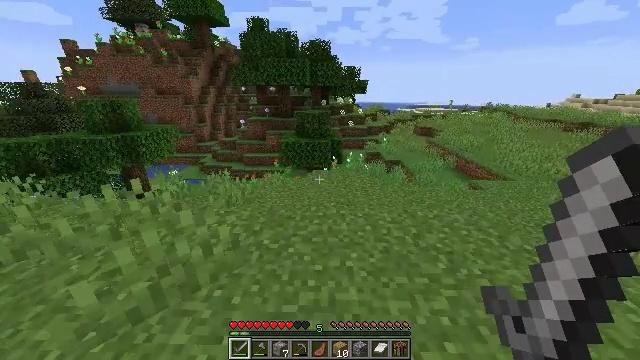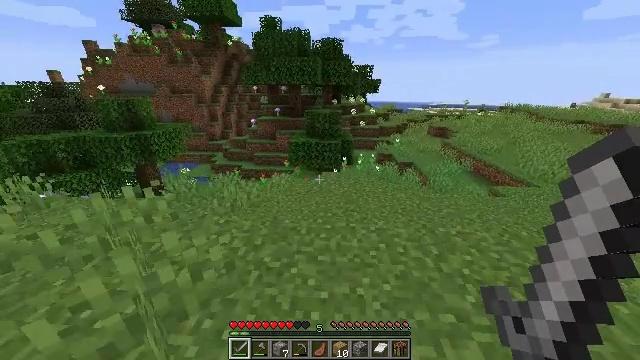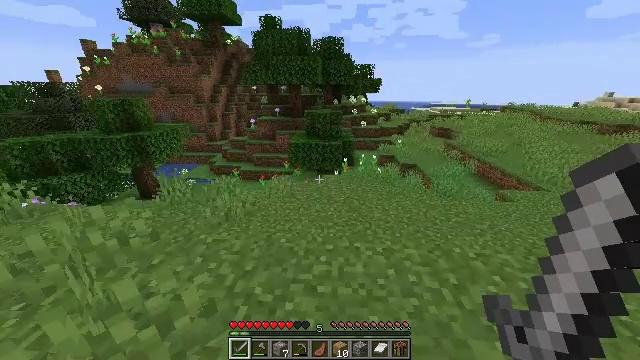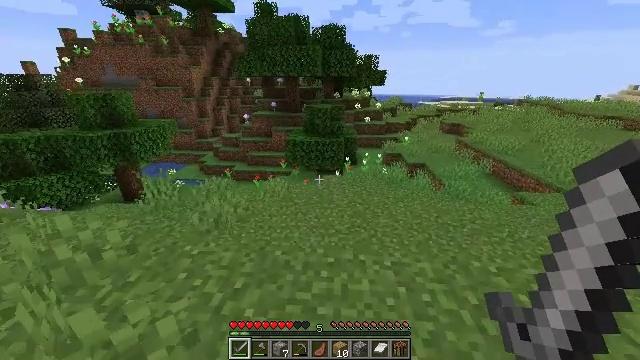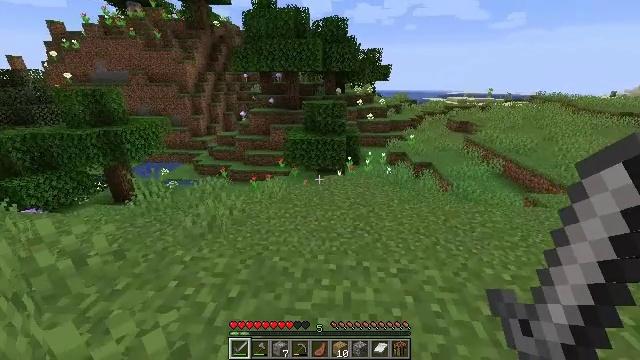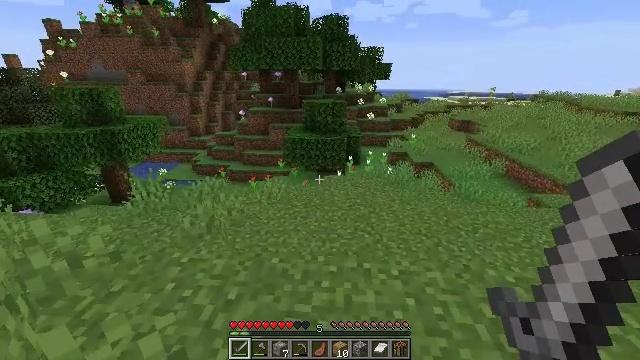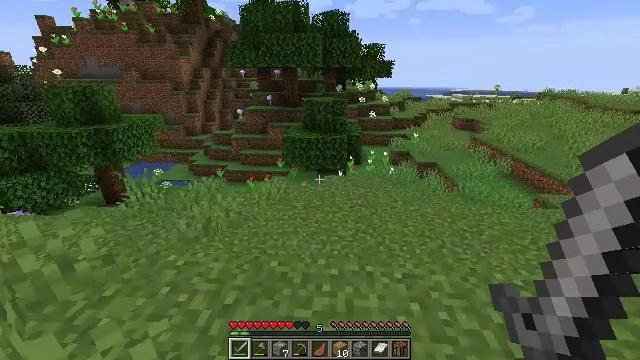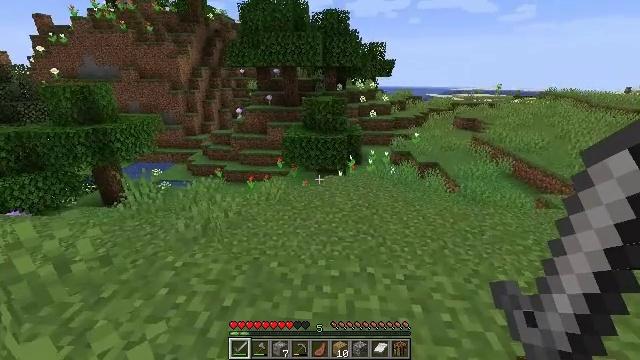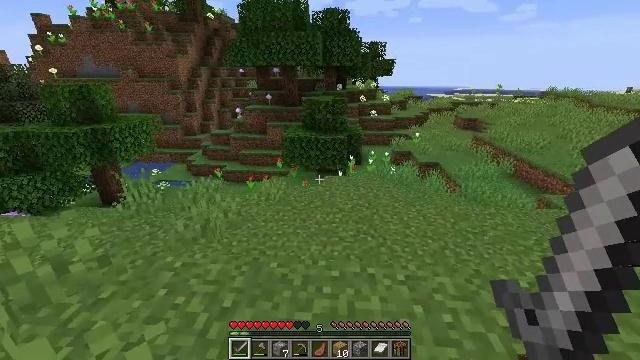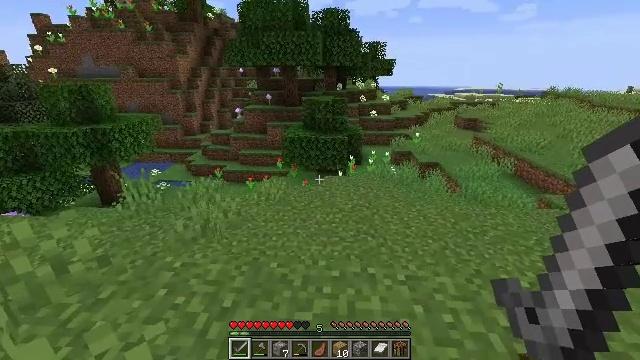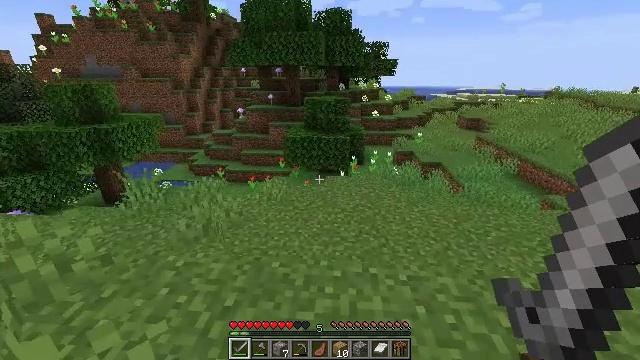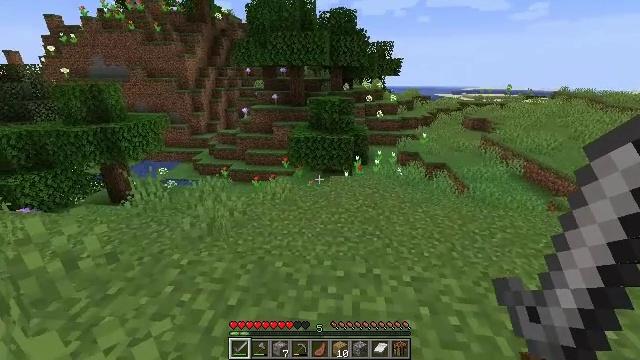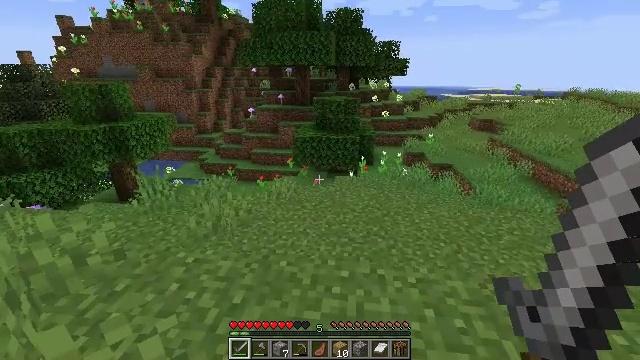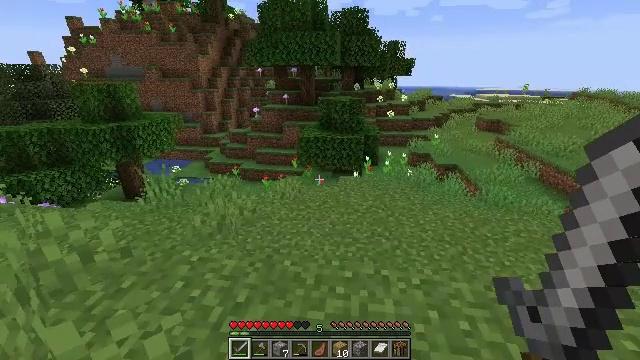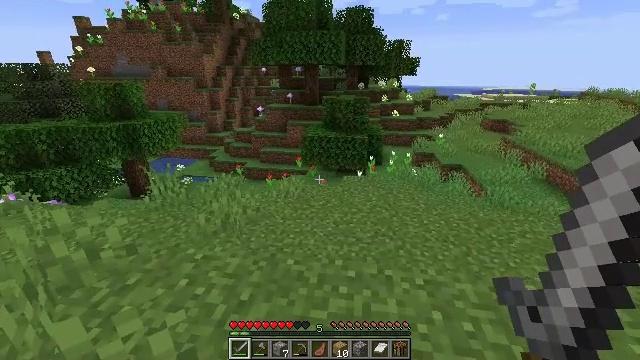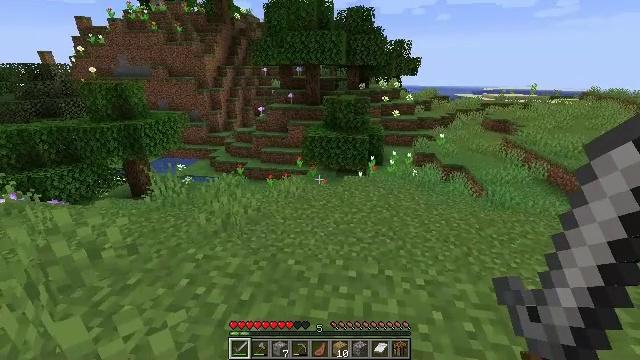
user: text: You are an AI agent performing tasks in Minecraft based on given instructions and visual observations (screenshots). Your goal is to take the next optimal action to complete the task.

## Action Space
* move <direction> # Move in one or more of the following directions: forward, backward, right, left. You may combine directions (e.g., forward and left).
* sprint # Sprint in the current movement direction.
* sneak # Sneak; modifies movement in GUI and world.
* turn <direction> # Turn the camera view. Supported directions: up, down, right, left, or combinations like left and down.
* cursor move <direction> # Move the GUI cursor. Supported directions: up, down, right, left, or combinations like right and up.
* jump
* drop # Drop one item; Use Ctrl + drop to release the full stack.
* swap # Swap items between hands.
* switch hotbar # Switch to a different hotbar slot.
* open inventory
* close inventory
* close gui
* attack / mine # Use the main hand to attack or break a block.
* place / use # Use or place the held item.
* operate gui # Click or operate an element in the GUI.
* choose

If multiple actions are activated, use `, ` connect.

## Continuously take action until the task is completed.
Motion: motion action
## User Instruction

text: Break the tall rose bush.
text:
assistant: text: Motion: move forward, sprint, turn left
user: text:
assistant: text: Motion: sprint
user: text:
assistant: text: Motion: sprint
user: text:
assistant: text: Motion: no_op
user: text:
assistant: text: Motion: no_op
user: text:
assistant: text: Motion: no_op
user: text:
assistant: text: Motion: no_op
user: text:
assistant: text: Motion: no_op
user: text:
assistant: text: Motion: no_op
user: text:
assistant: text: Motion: no_op
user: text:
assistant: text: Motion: no_op
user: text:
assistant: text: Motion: turn left
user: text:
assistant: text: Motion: turn left
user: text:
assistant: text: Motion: no_op
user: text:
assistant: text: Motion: no_op
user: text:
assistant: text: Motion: no_op
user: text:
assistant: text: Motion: no_op
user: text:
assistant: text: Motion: no_op
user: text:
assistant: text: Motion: no_op
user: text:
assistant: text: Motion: no_op
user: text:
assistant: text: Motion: no_op
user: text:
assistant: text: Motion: sprint
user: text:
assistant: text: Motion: sprint
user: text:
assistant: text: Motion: sprint
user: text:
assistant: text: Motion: sprint, turn right and up
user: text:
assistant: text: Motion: sprint, turn right and up
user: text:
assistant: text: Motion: move forward, sprint, turn right
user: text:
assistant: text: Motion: move forward, sprint, turn right
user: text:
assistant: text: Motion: move forward, sprint, turn right
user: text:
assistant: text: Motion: move forward, sprint, turn right